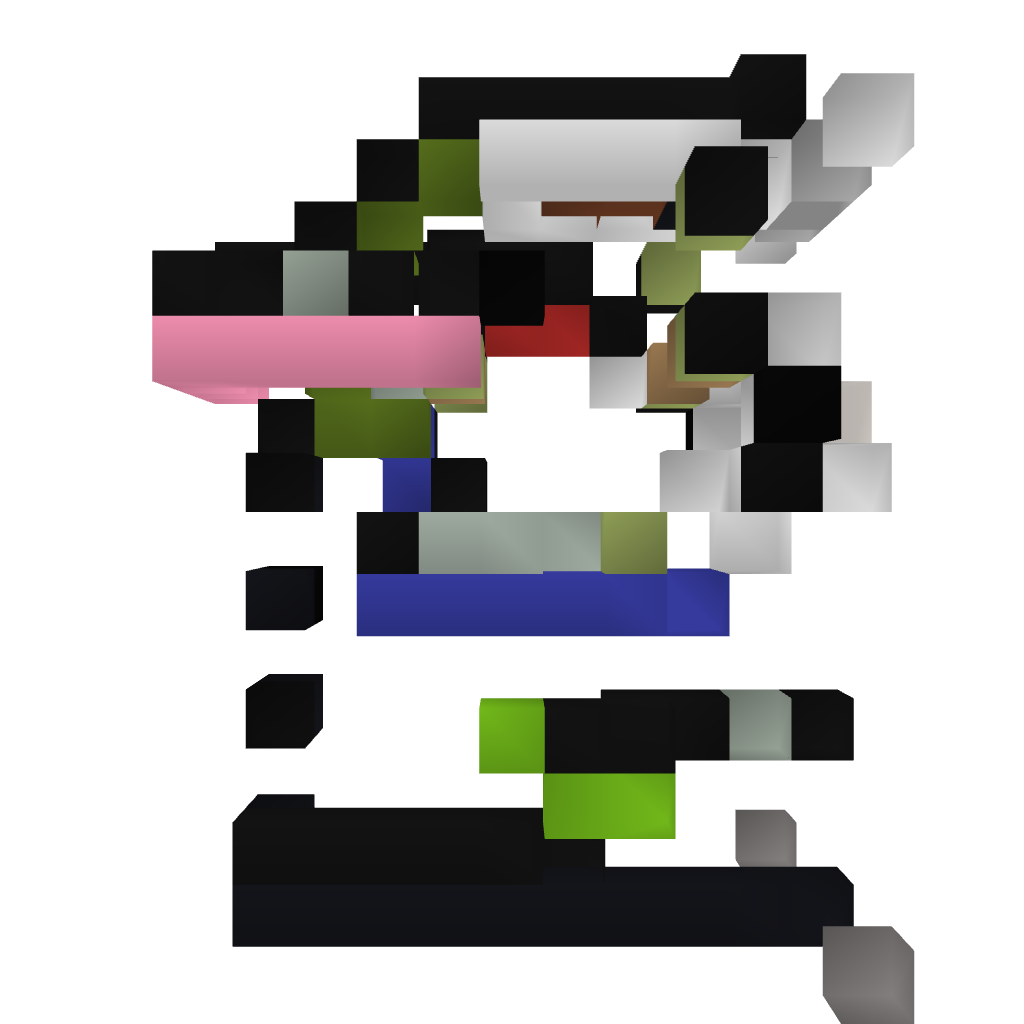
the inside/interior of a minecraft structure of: PVP/Adventure Lobby Basic Cabine